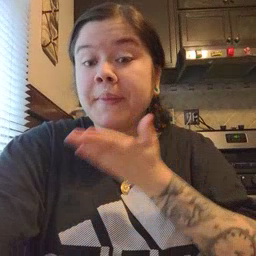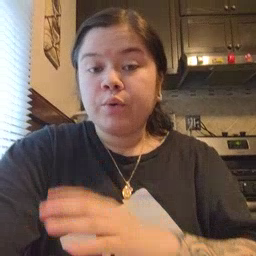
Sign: there